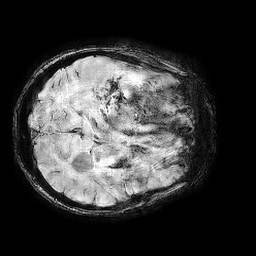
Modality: SWI
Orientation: axial
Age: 66
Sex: male
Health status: ill
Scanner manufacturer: philips
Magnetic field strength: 3 T
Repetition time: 0.031 s